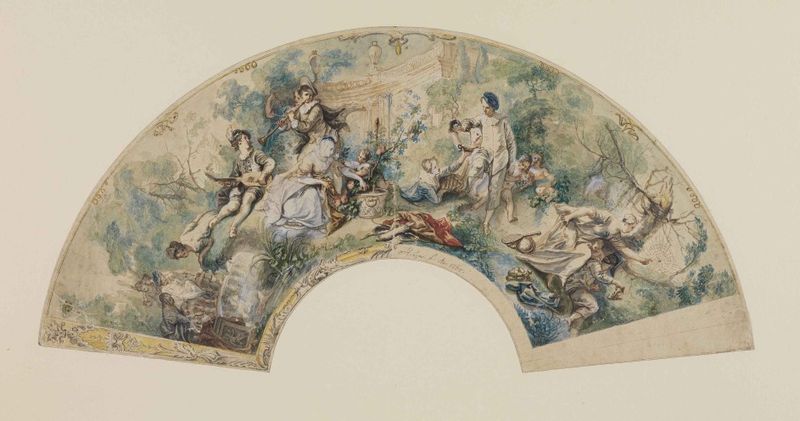
Titel: Fächerentwurf: Die fünf Sinne
Künstler: Johann Evangelist Holzer
Standort: Karlsruhe
Institution: Staatliche Kunsthalle Karlsruhe
Schlagwörter: baum, blau, blätter, gemälde, gruppe, himmel, kampf, mann, umhang, wasser, weiß, wolken, aquarell, bäume, fluss, frauen, gelb, grün, landschaft, menschen, see, äste, blumen, braun, bunt, degas, frau, hell, holz, kleid, männer, pastell, schwarz, skizze, szene, säulen, zeichnung, dame, gebäude, park, rot, tier, tiere, tuch, wiese, ball, fest, fächer, gesellschaft, leute, malerei, tanz, mütze, architektur, barock, diener, kragen, stehen, bild, horn, instrument, ast, bach, natur, stamm, brücke, kirche, gewand, gold, kostüm, tücher, decke, familie, kind, gesang, gitarre, instrumente, musik, musiker, pflanzen, tanzen, renaissance, rokoko, rosa, wald, brunnen, fliegen, kinder, kreis, rund, affe, engel, garten, putto, stillleben, vase, beine, relief, schrift, papier, liegen, rahmung, bogen, farben, nautr, herbst, hof, idylle, picknick, rast, figuren, rundbogen, szenario, spielen, freizeit, musizieren, ornamente, verzierung, wandmalerei, korb, freude, tor, fotografie, bad, spiel, paradies, tusche, knabe, buch, palast, geld, zweig, idyll, idyllisch, draußen, lichtung, asien, viele, gebogen, entwurf, mythologie, halbkreis, halbrund, china, portal, flöte, querflöte, schläger, orgel, jäger, schloß, antik, pan, eden, frei, höfisch, watteau, fresko, laute, fanfare, arkadien, merkur, posaune, putten, orientalismus, hirten, schäfer, blasen, familien, bau, buam, rasten, flötenspieler, krumm, amoretten, säulengang, pastorale, deckenmalerei, supraporte, trompete, quelle, freske, minnesänger, boucher, fragonard, germanien, fetes galantes, himmlisch, arkadisch, rtot, bacchanale, schäferstunde, schalmei, trün, flüte, lustschloß, spinnweb, bachanale, rosa#, hellkblau, pierrot#, geselölschaft, usik, fküte, schägerszene, fächermalerei, flötenspielr, bogenförmit, ofächer, buschbüsche, damen frauen